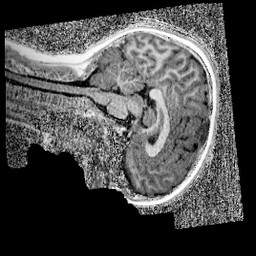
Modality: UNIT1_denoised
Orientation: sagittal
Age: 9
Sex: female
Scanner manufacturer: siemens
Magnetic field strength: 3 T
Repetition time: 4 s
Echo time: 0.00299 s